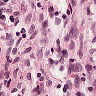
Metastatic tissue present: no